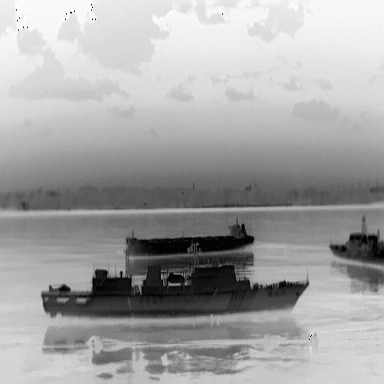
There are three objects shown in the infrared image, including two warships, and a liner.